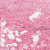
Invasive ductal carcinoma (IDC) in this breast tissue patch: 0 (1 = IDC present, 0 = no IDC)